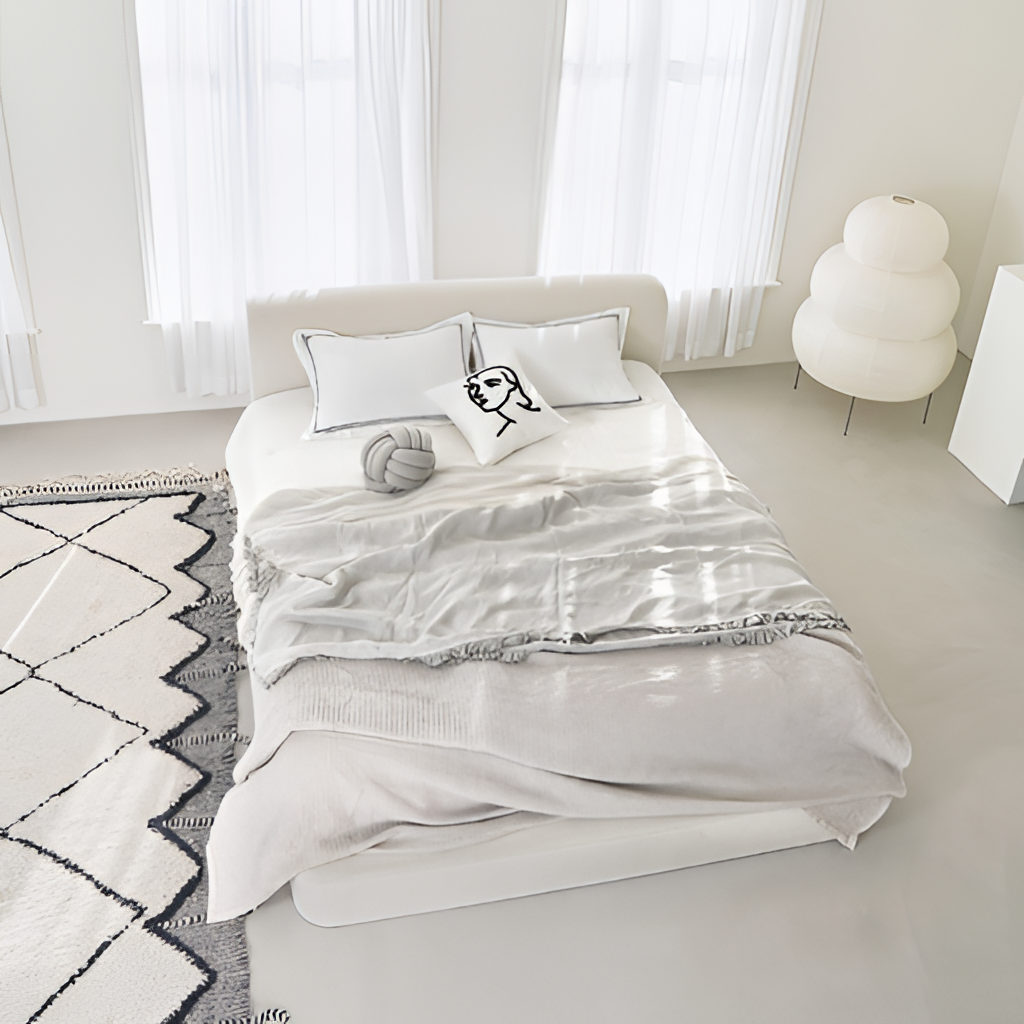
bedroom, white fabric bed, white fabric wallpaper, with solid pattern, modern, concrete flooring, with smooth pattern